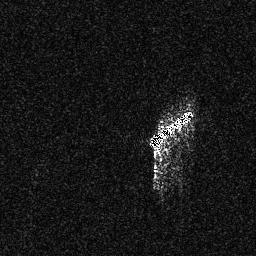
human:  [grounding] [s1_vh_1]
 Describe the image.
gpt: In the satellite image, there is  <ref>1 large ship </ref> <box>[[57, 42, 75, 58, 0]]</box> located at center.